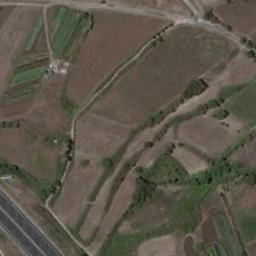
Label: terrace